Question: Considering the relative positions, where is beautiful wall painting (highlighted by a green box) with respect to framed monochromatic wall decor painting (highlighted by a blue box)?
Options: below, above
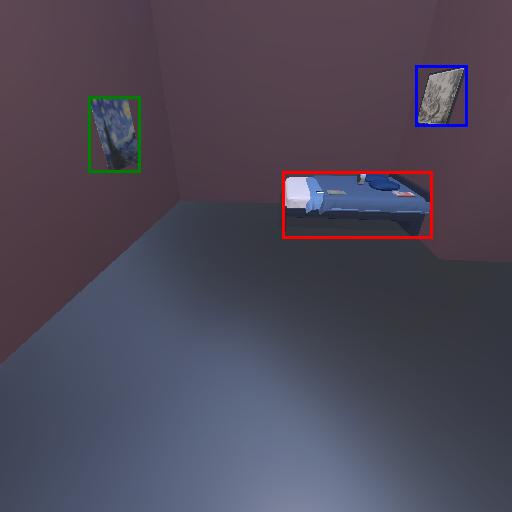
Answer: below